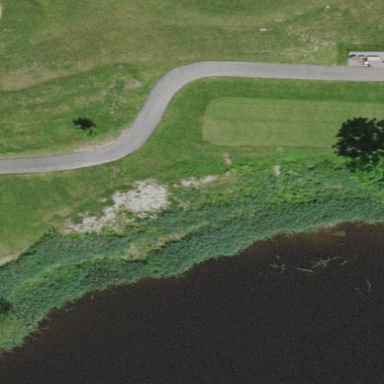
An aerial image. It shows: Area with grass used as rough in golf course.